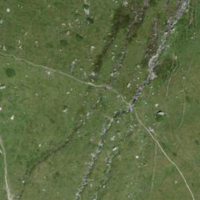
EUNIS habitat code: 26
Species observed at this site:
Veronica chamaedrys
Rana temporaria